Field crop: tomato
Growth stage: 2
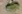
Species: solanum